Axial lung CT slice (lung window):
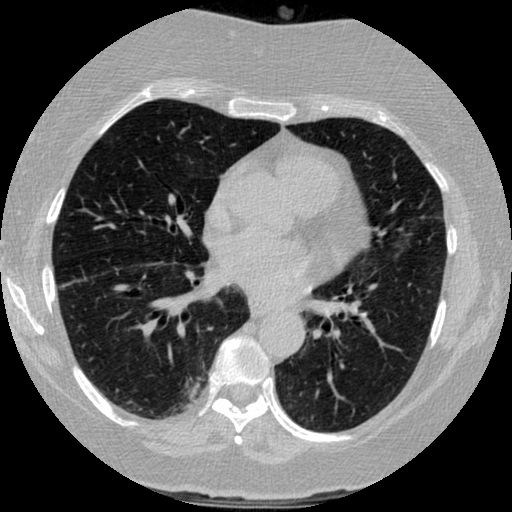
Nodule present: no